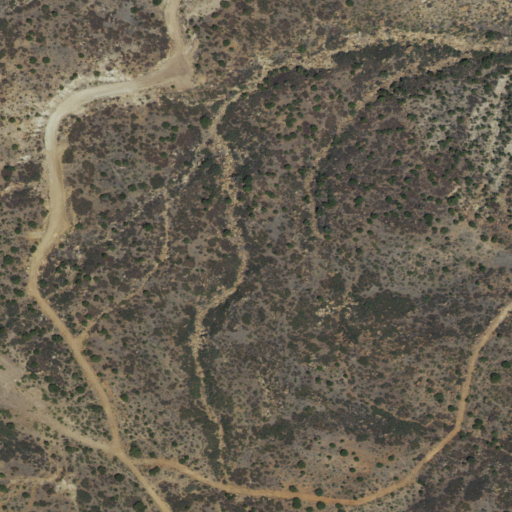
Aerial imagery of valley in New Mexico named Rincon Colorado containing shrub and deciduous forest